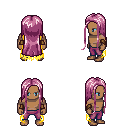
a pixel art fantasy rpg character, male body template, human, dark skin, yellow tattered cape, magenta pants, pink extra-long hairstyle, leather bracers, four views (front, back, left, right), 2x2 character sprite sheet, small pixel art, hard edges, no anti-aliasing